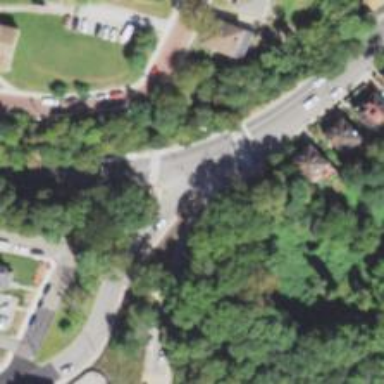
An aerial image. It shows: Marked crossing on the road.